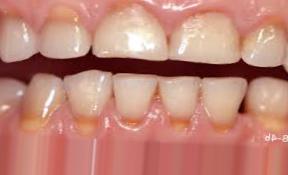
Condition: Tooth Discoloration